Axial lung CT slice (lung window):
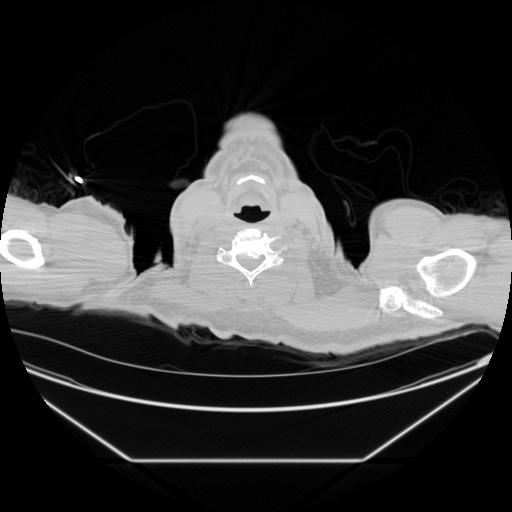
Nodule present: no